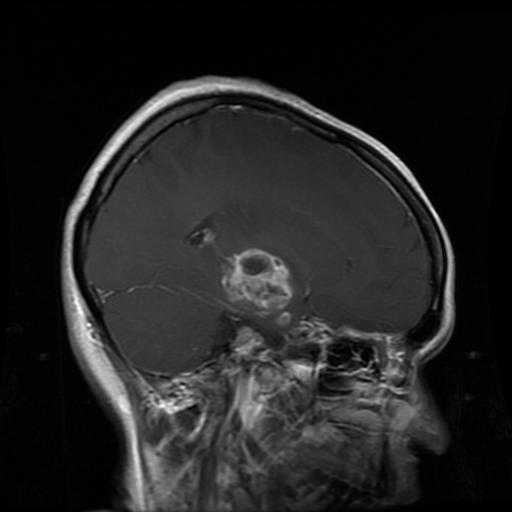
Label: glioma